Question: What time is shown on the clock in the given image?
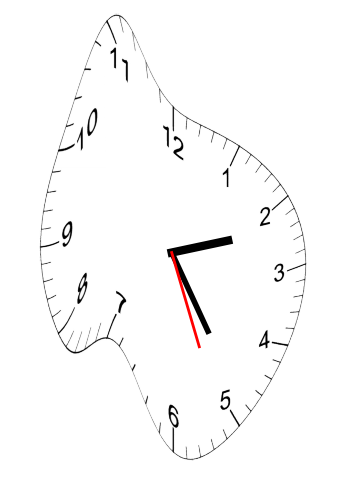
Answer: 02:24:26